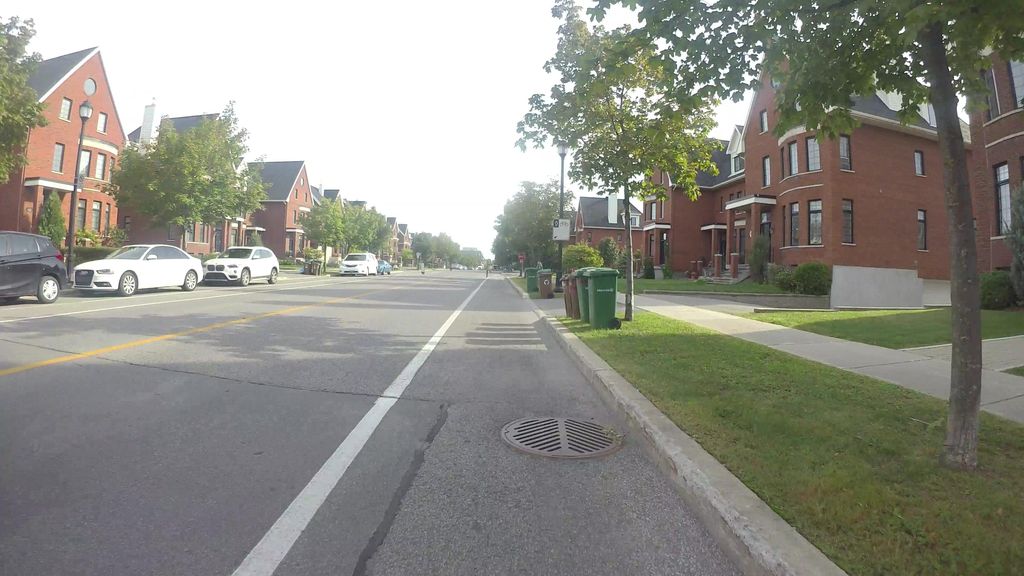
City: montreal